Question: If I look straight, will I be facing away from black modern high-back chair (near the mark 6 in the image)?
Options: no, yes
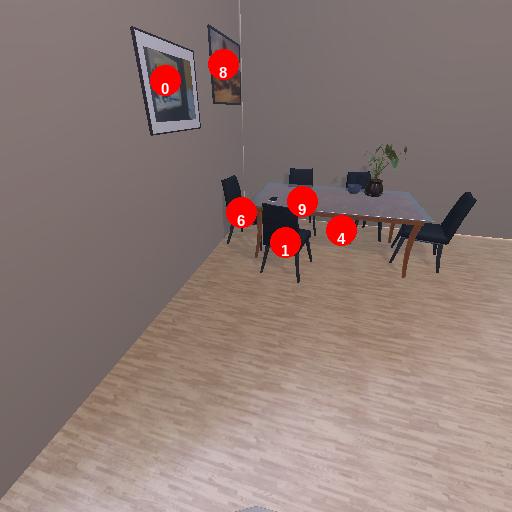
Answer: no